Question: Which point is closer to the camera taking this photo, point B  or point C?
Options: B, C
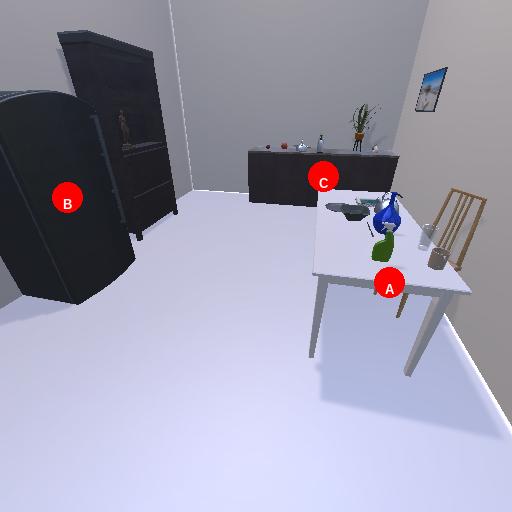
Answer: B